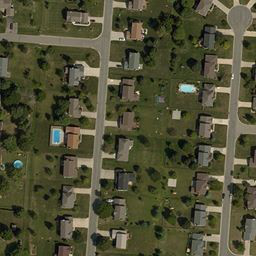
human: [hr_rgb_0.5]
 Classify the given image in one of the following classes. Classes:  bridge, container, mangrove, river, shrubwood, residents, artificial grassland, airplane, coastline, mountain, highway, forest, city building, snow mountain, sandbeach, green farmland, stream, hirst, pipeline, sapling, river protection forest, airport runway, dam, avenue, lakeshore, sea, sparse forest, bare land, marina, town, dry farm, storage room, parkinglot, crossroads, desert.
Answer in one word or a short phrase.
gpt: town